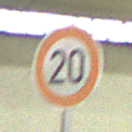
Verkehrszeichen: Geschwindigkeit20
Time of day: NotSpecified
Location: Indoor (Special)
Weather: NotSpecified
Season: NotSpecified
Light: Artificial